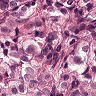
Metastatic tissue present: yes